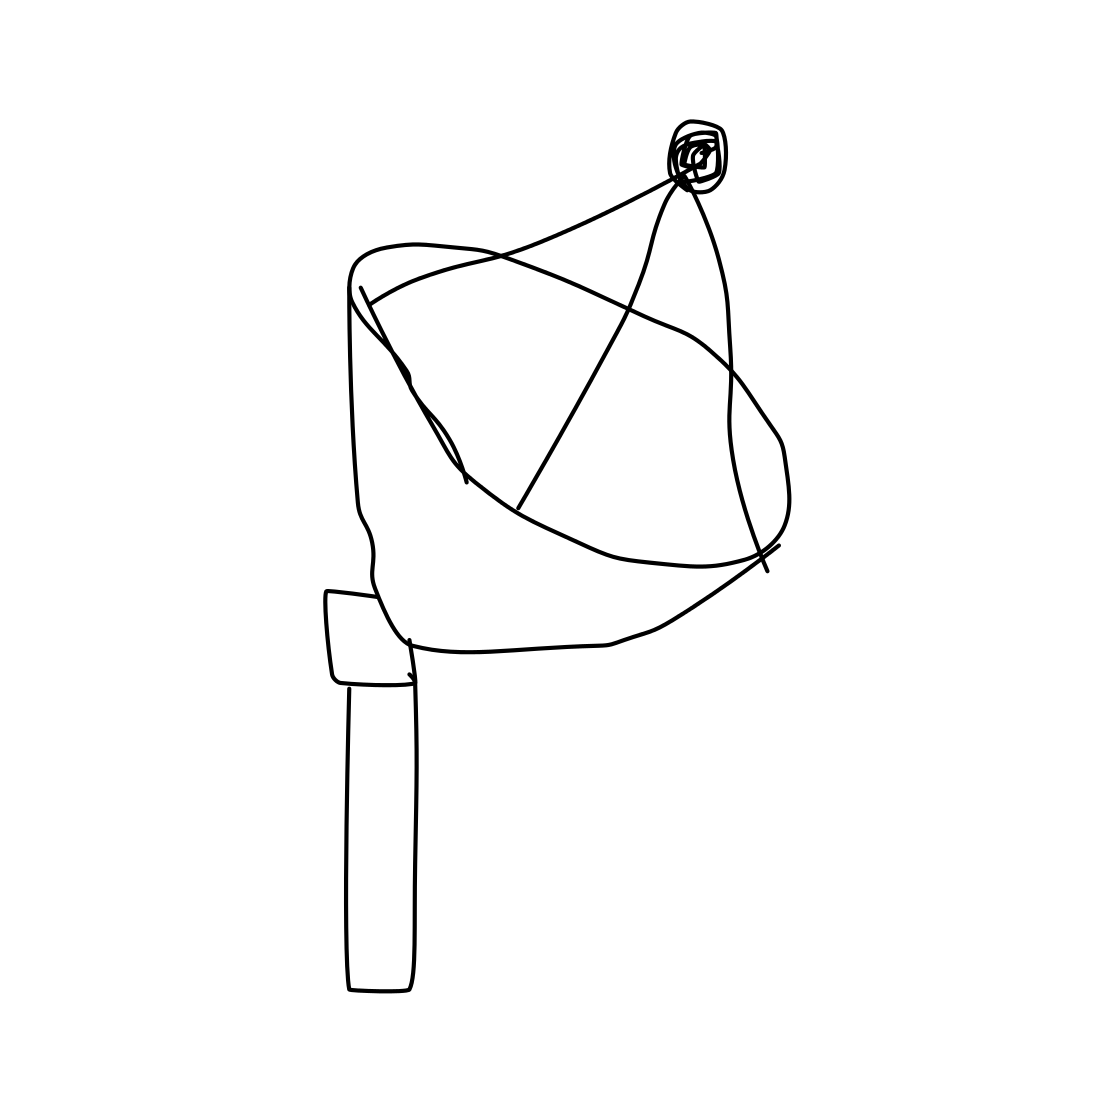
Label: satellite dish